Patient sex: M
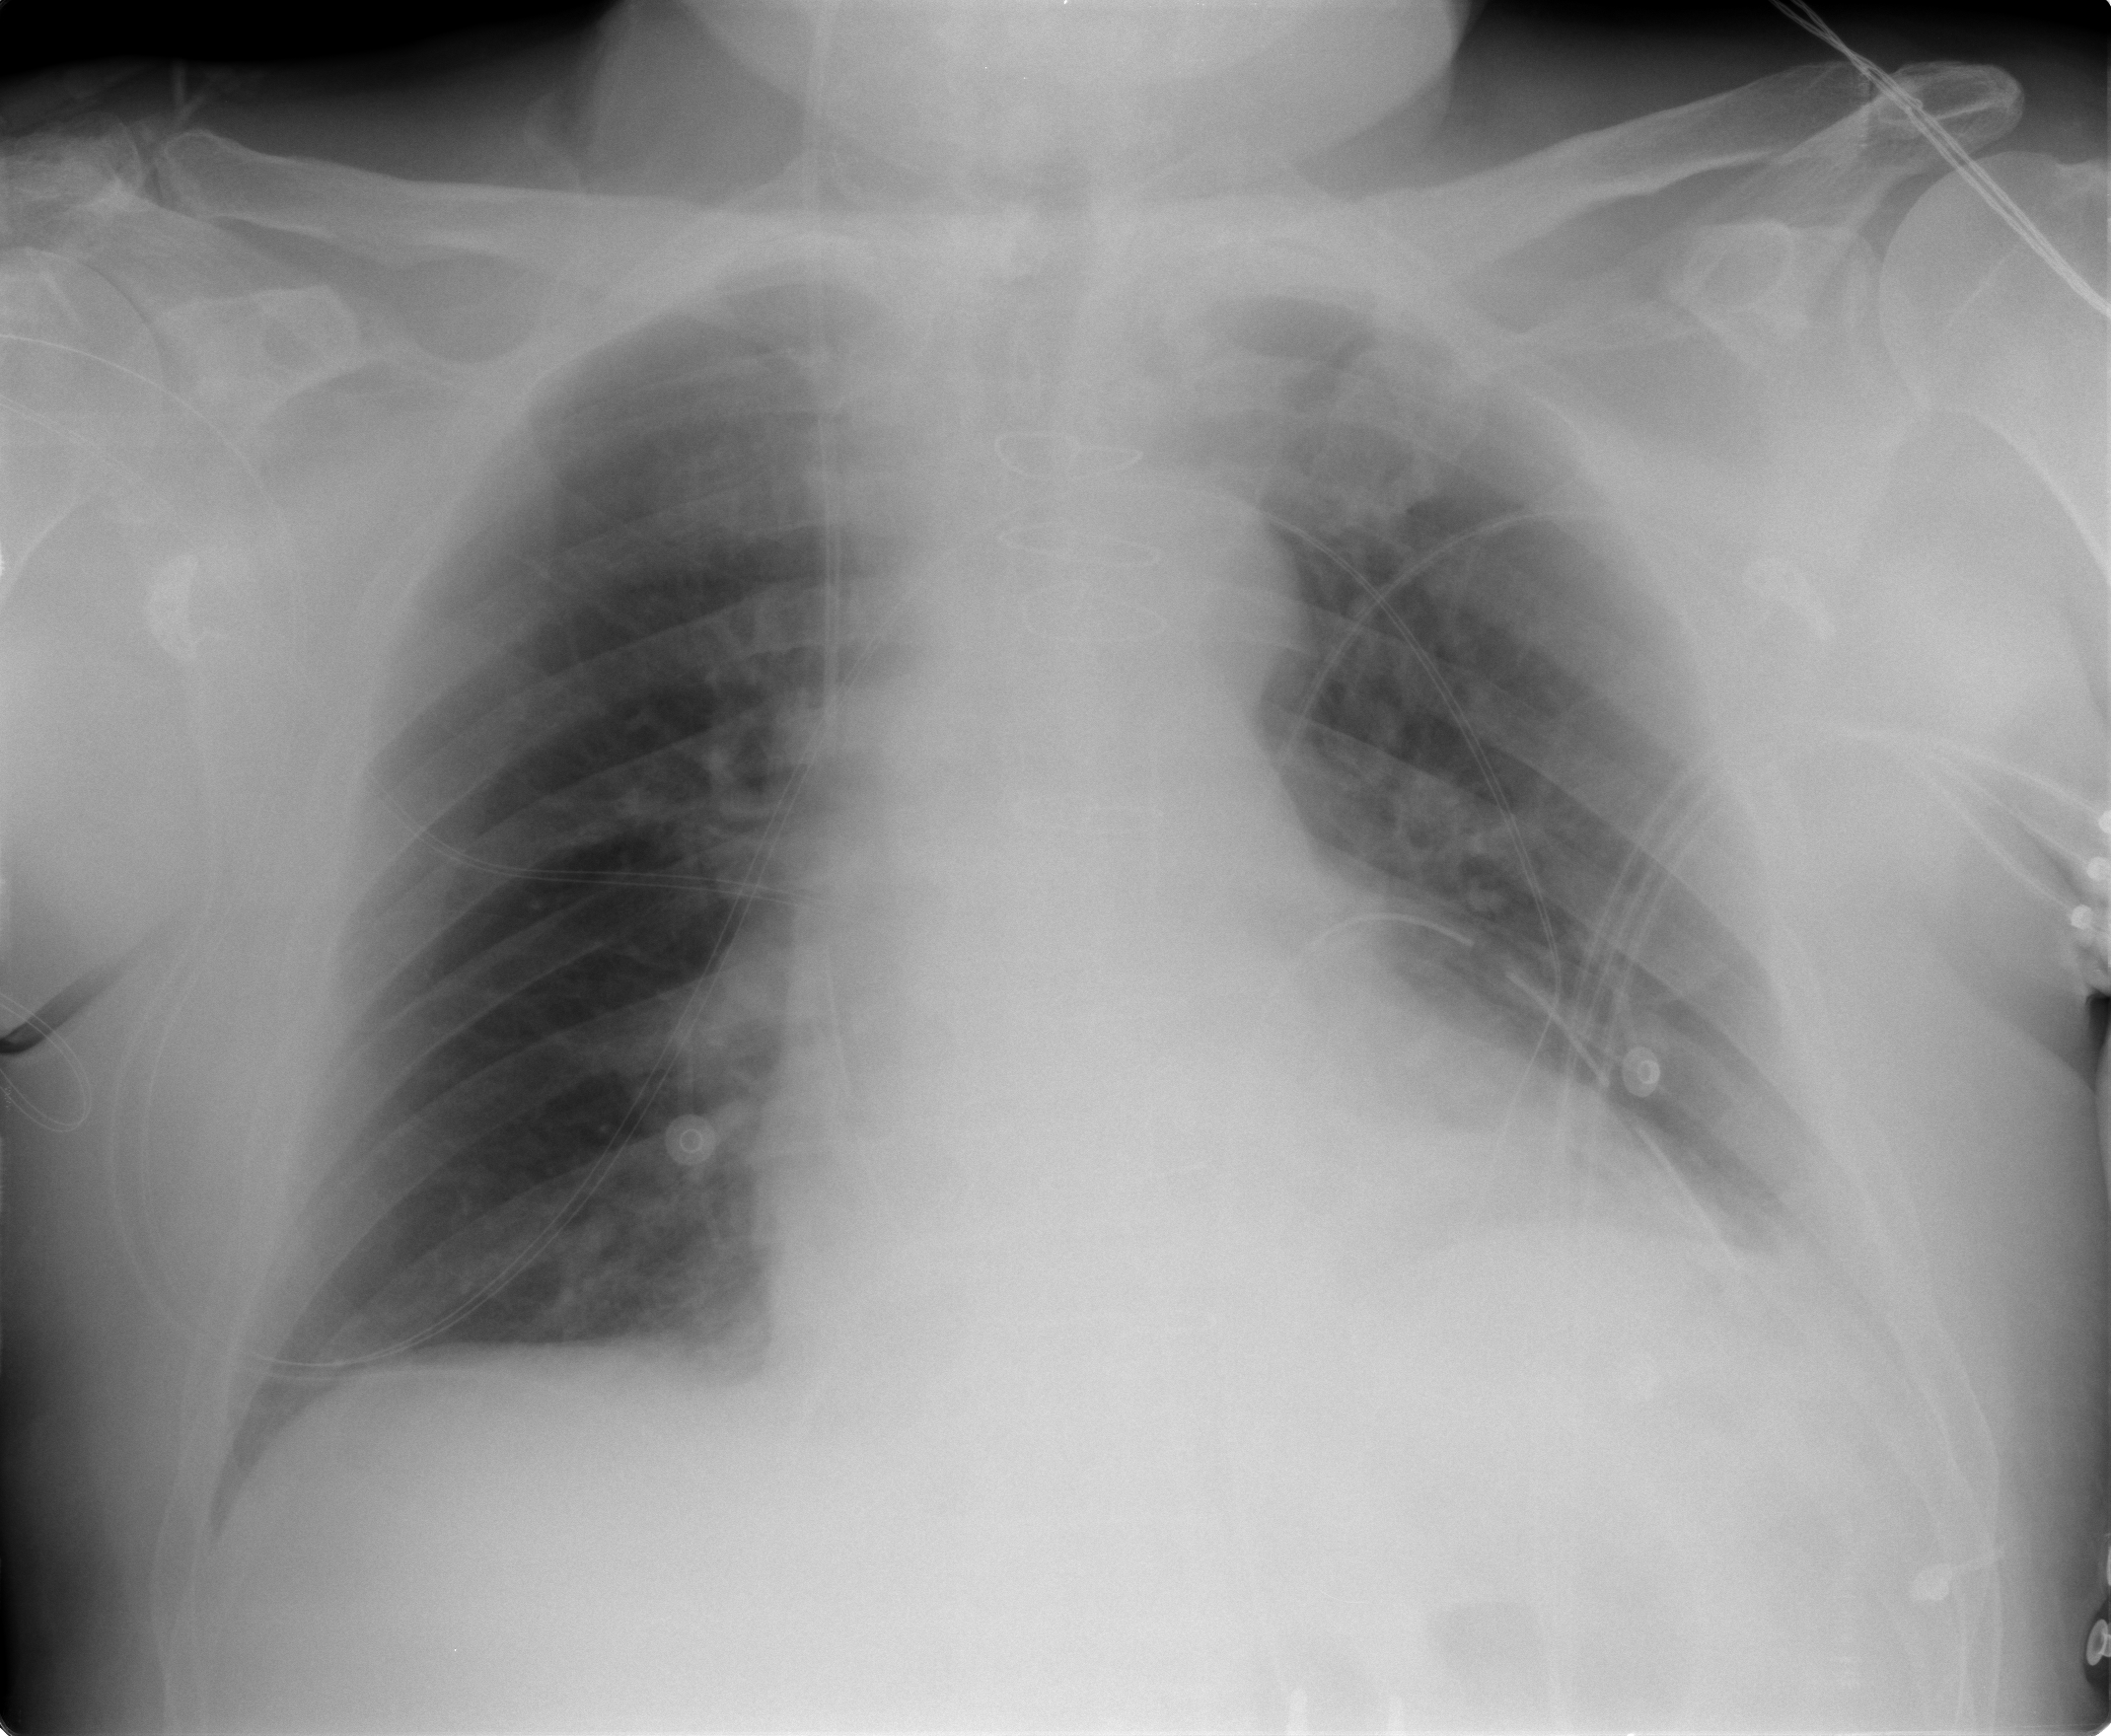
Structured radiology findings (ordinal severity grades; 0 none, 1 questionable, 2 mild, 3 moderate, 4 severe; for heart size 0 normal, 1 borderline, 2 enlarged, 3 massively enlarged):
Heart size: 2
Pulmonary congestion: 0
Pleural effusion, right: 0
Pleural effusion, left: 1
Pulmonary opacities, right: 0
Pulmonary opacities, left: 0
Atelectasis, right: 0
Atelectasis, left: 1